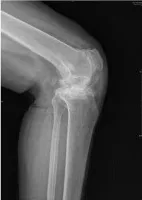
(E,F) Preoperative radiographs of the bilateral knees (lateral views) showing narrowed joint spaces, loose bodies, severe subchondral osteosclerosis, and extensive osteophytosis.
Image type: radiology (x_ray)